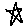
Label: star